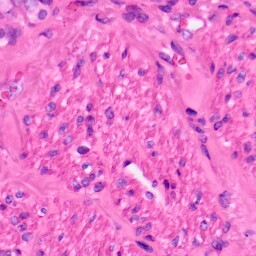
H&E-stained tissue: Lung